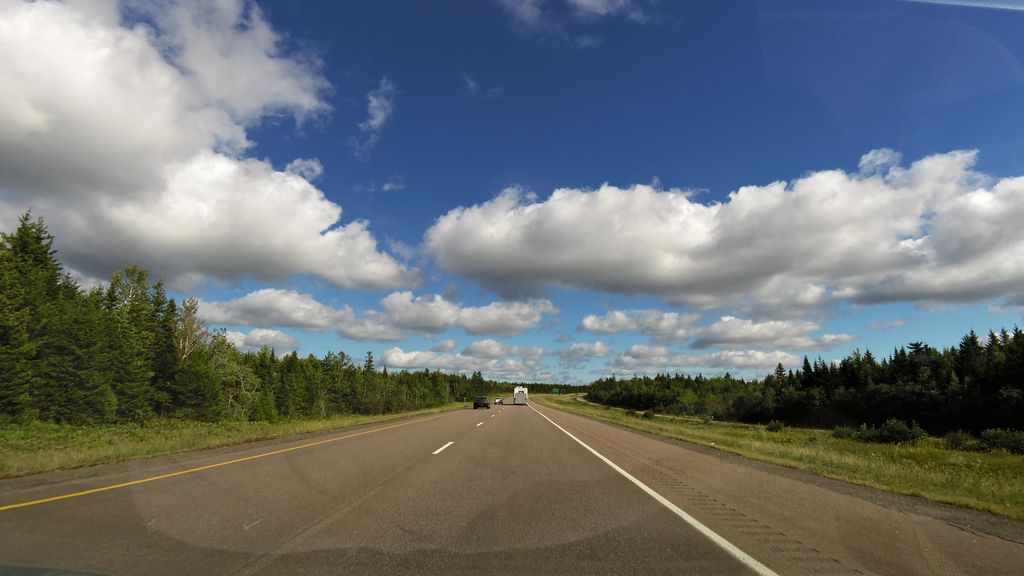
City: charlottetown